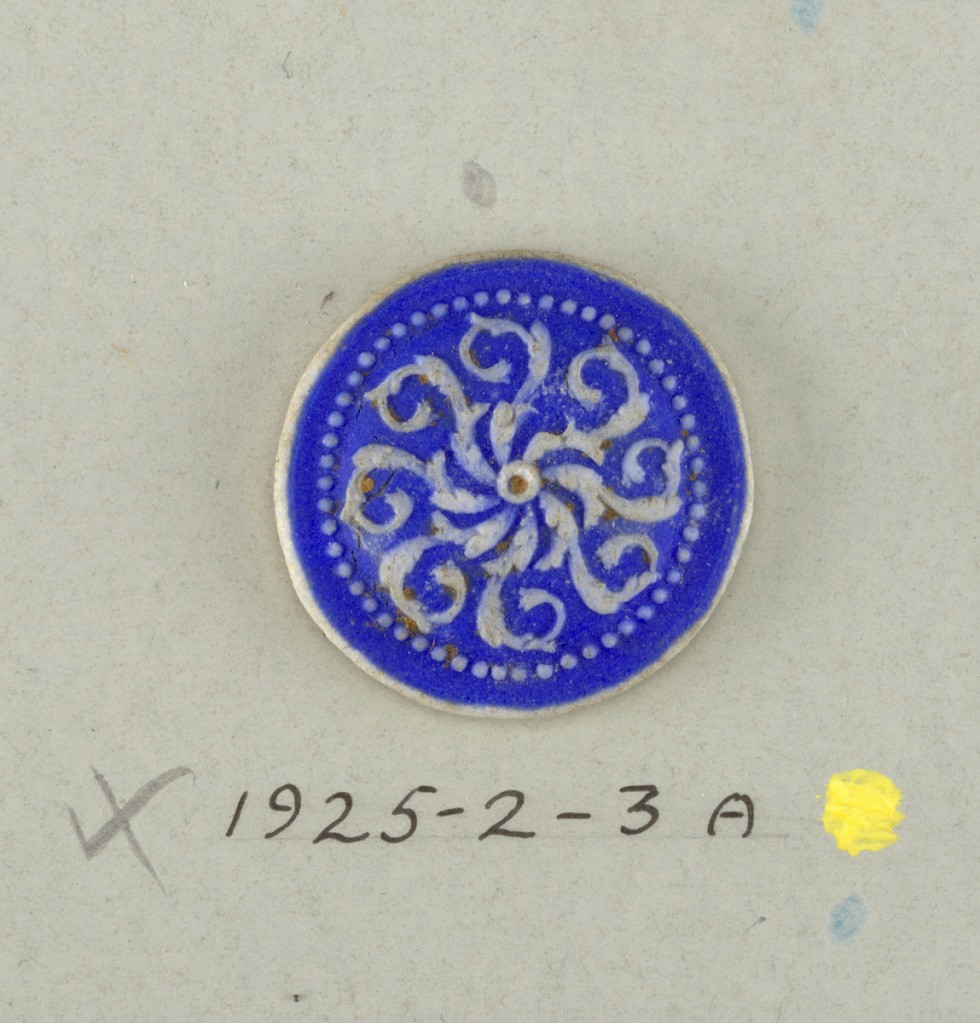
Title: Medallions
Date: late 18th century
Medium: Stoneware
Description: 1925-2-3-a,b: Medallions in the style of Wedgwood Jasperware - f...